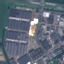
Label: Industrial